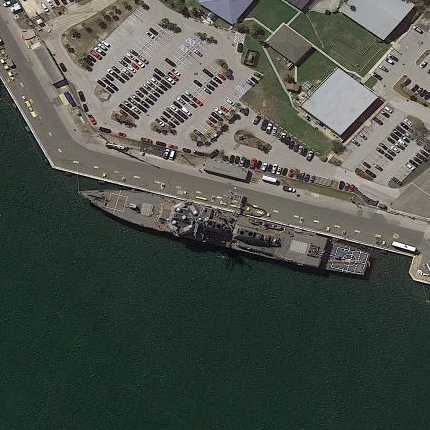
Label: destroyer